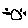
Label: moon